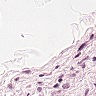
Metastatic tissue present: no